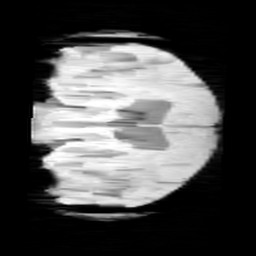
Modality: minIP
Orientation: coronal
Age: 11
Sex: male
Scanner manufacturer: siemens
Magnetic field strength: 3 T
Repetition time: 0.027 s
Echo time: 0.02 s